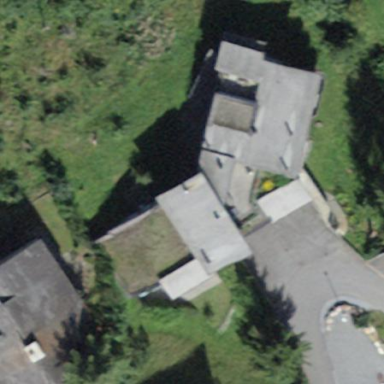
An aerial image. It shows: Simple and straightforward house.